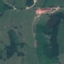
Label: Pasture